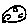
Label: moon